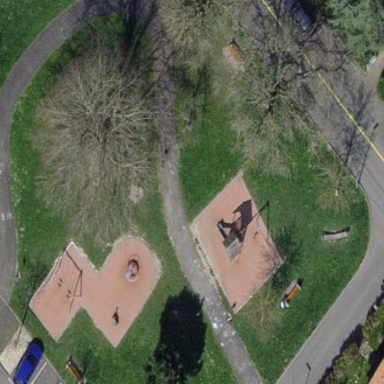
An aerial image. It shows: Park.